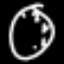
Label: clock